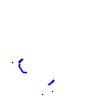
Particle: kaon